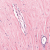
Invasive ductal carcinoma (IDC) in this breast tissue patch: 1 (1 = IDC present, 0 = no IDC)